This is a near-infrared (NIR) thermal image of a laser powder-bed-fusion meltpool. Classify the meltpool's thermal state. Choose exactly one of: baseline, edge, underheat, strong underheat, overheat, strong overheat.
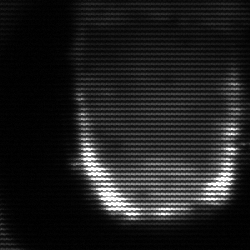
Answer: baseline